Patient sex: M
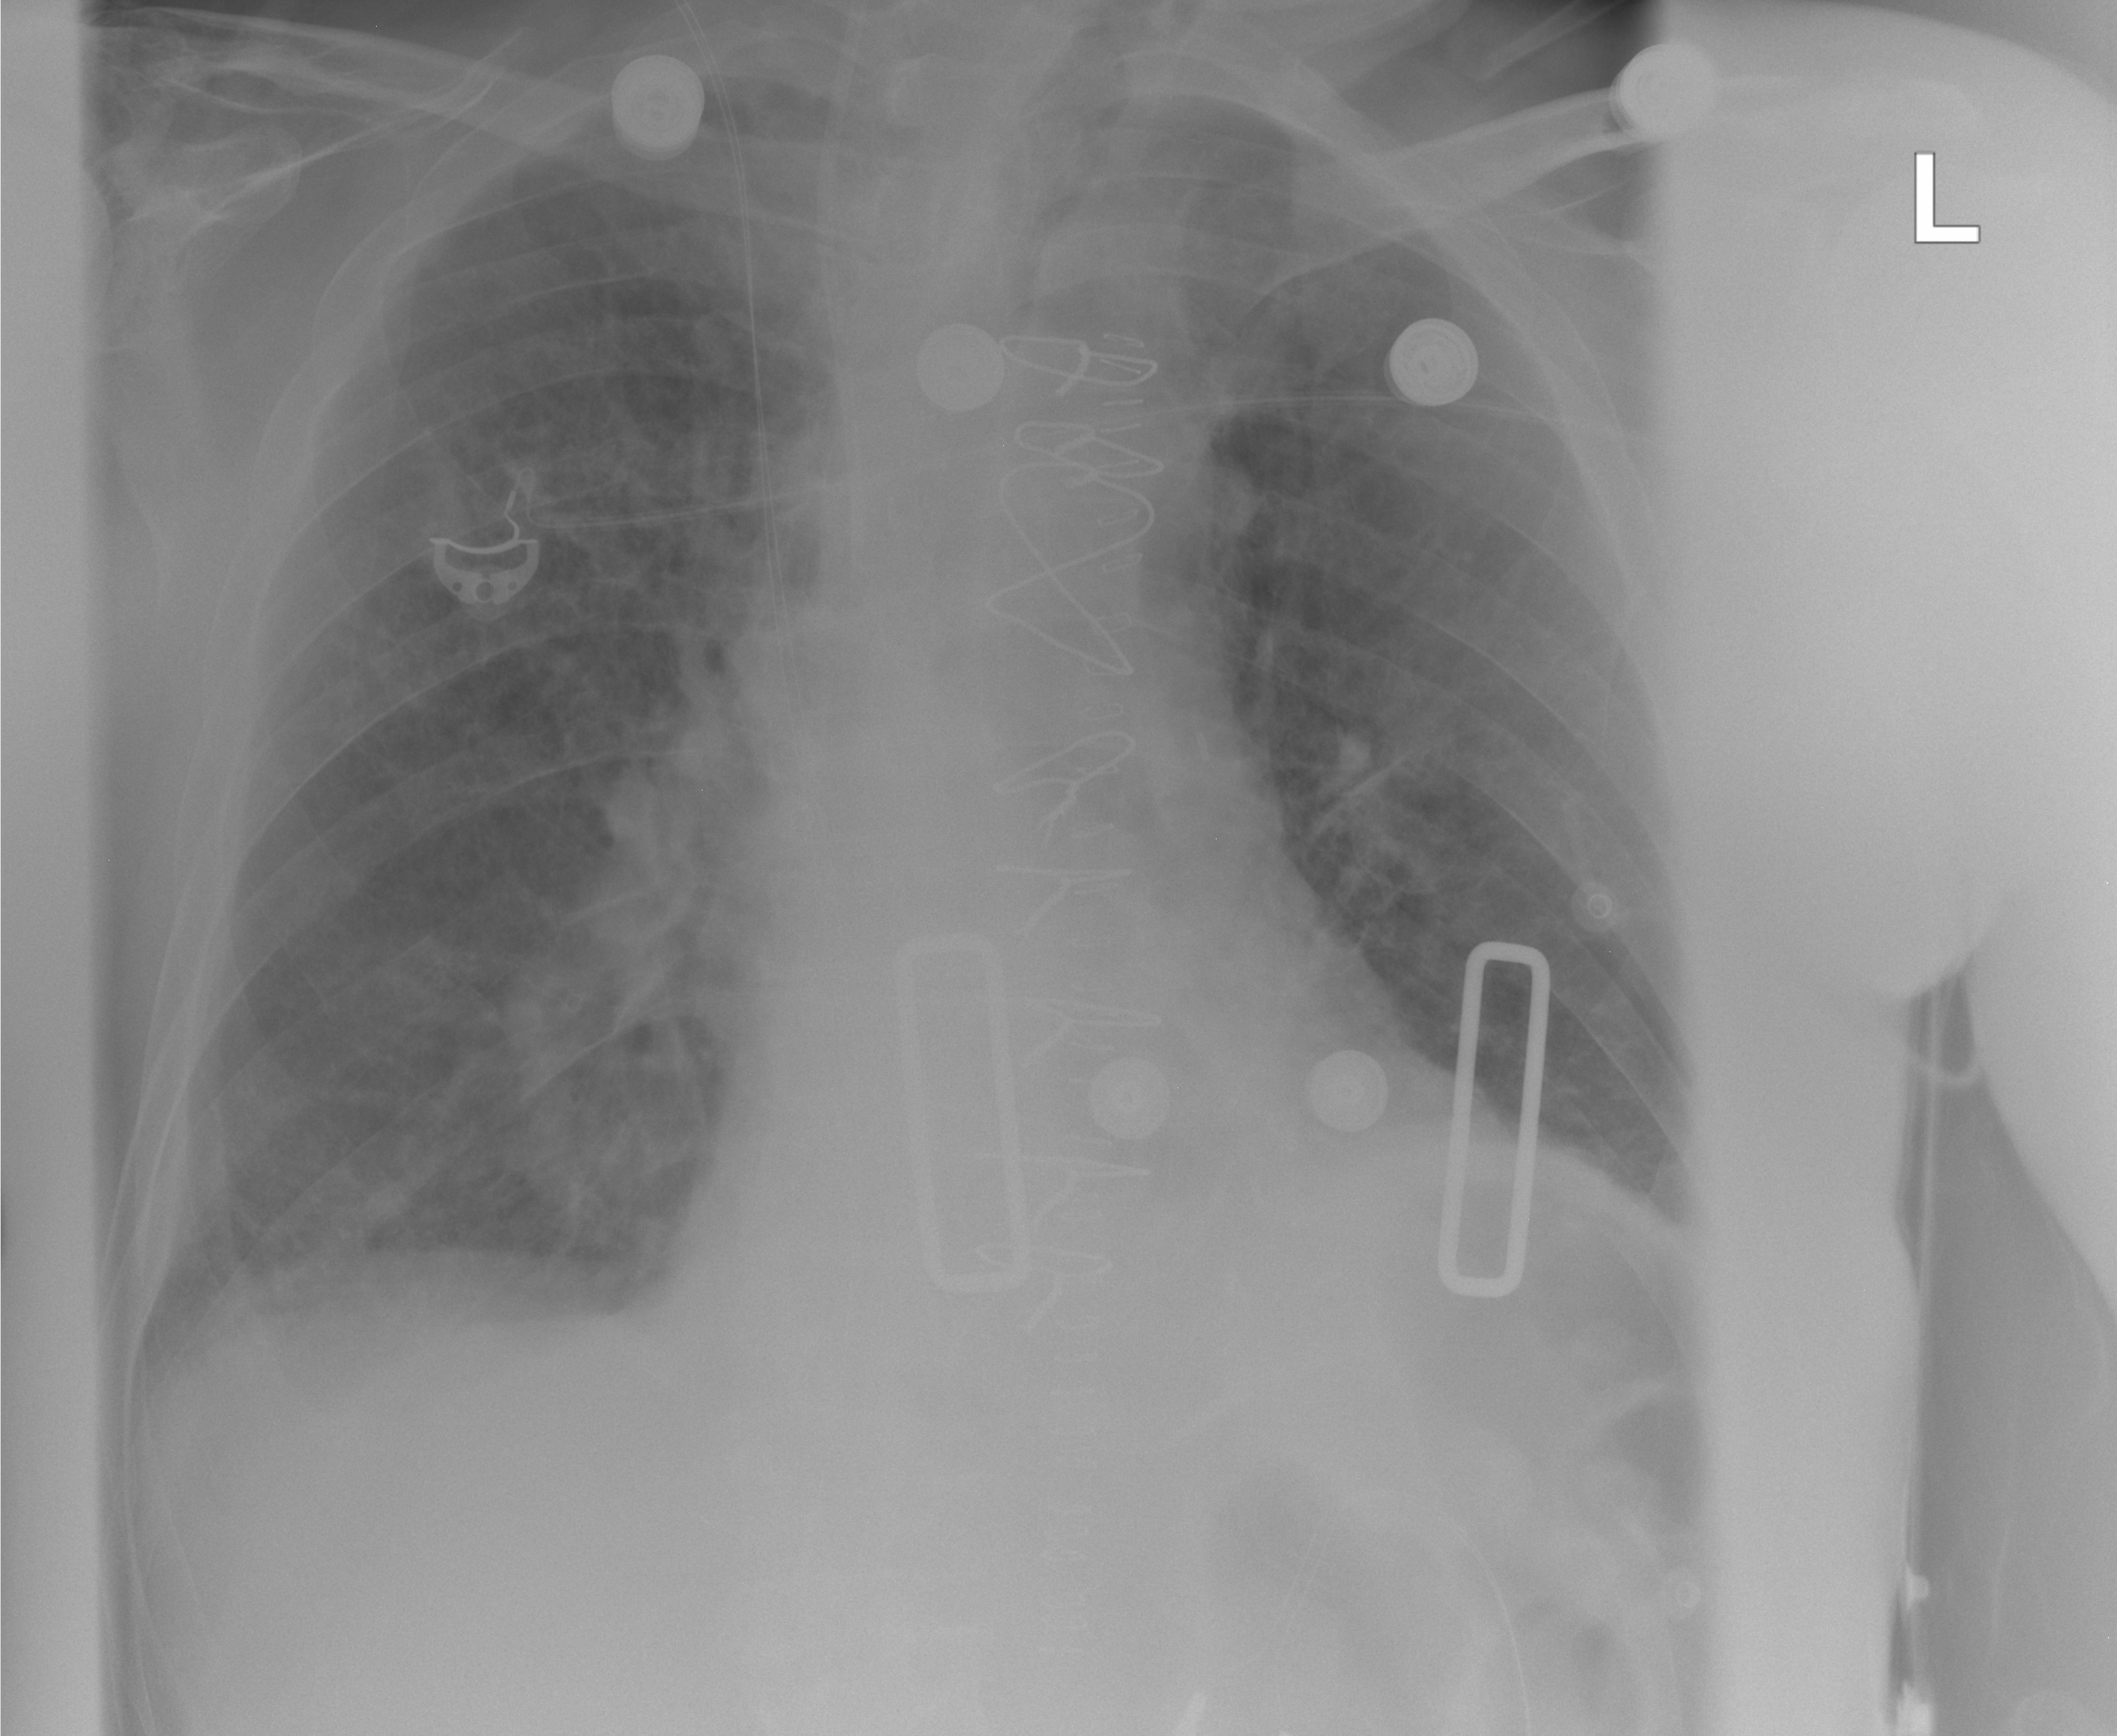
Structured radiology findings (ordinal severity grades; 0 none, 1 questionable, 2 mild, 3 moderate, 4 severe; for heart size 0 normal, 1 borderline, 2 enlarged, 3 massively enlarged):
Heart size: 0
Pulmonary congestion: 2
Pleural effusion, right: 0
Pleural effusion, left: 0
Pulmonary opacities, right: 0
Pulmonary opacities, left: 0
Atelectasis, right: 0
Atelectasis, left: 0